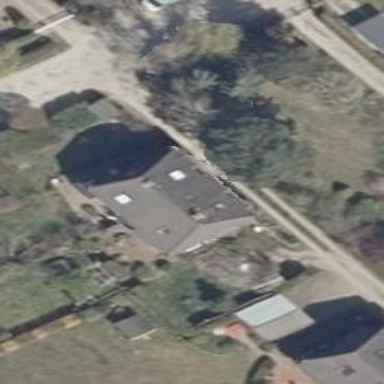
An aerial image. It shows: Detached building with mansard roof shape.